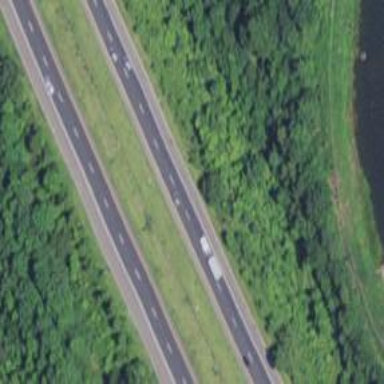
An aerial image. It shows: Motorway.